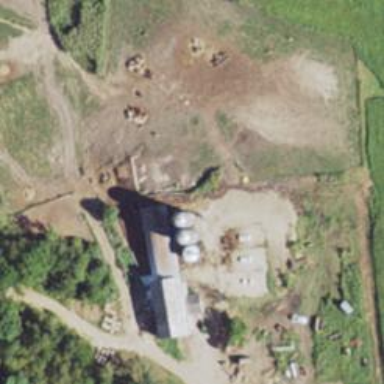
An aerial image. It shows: Silo.